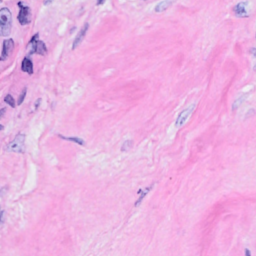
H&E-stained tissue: Breast